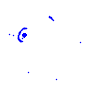
Particle: pion